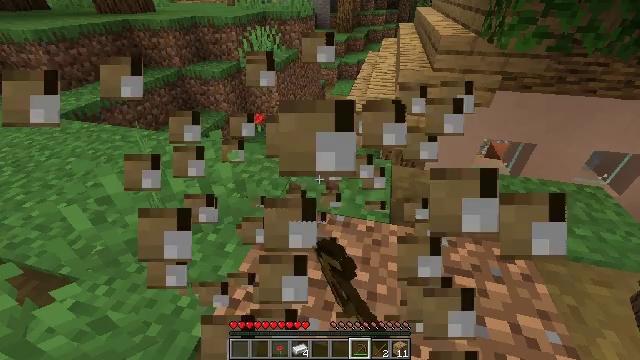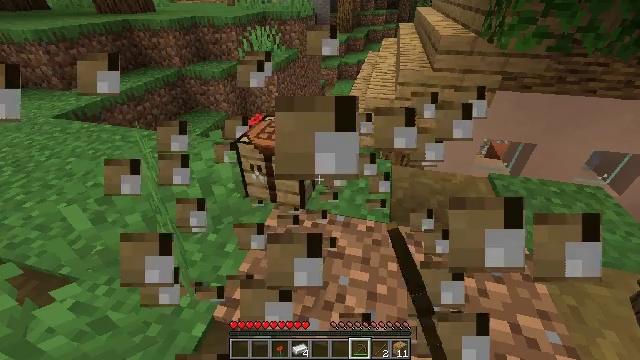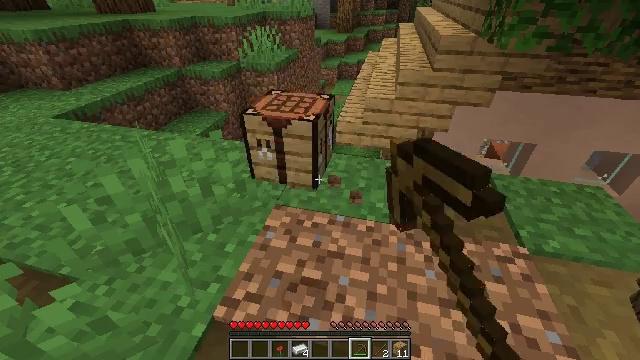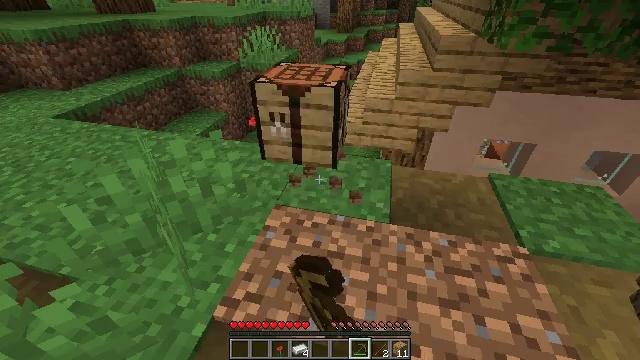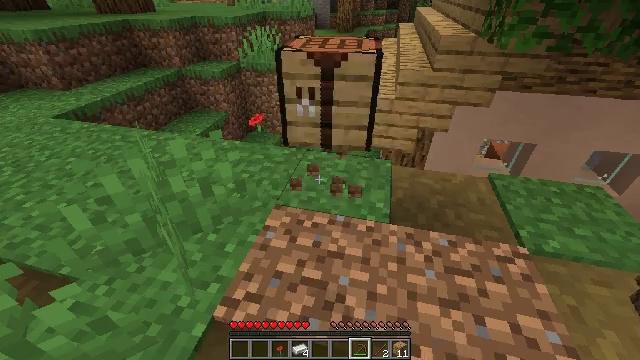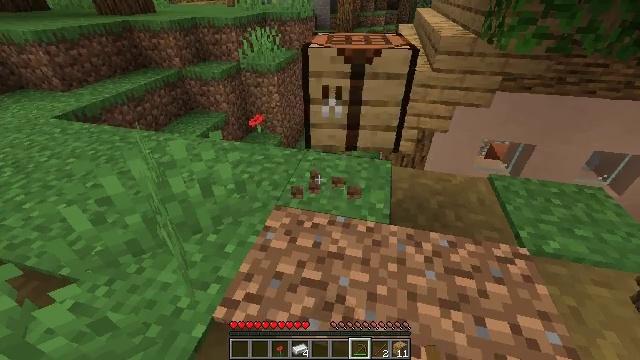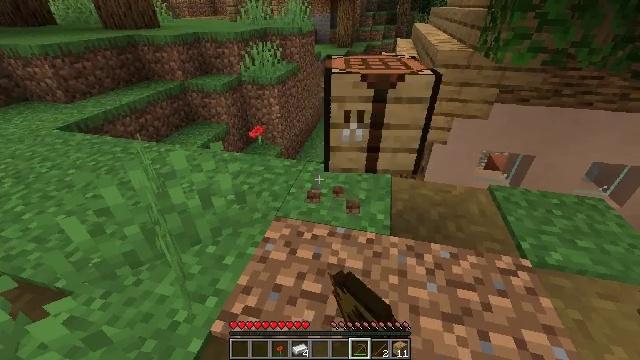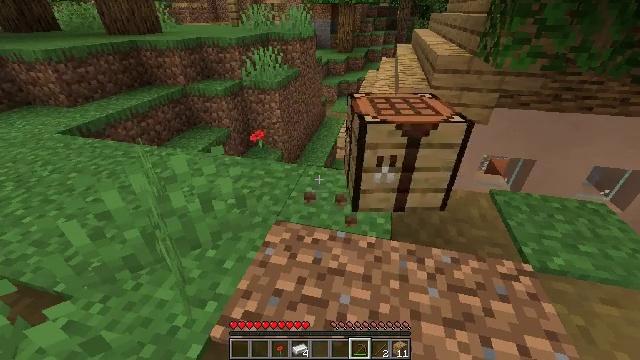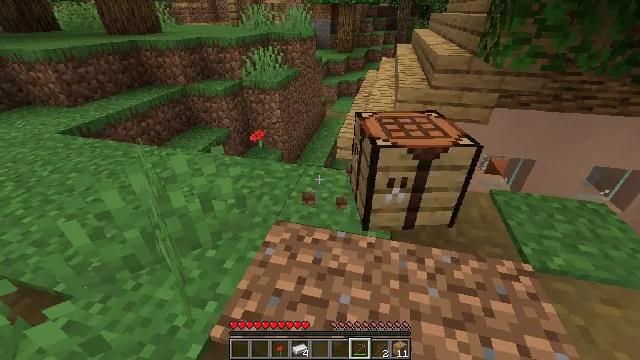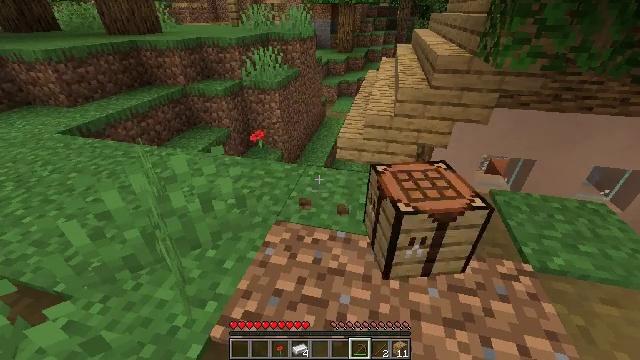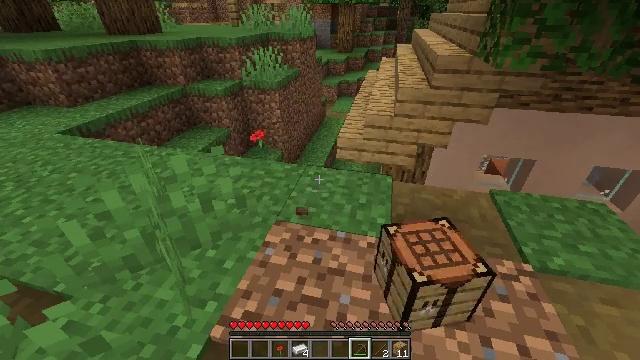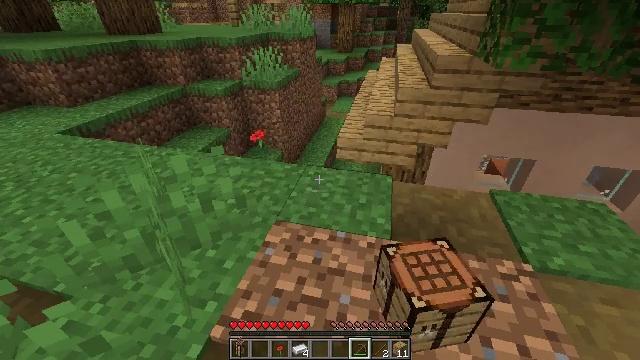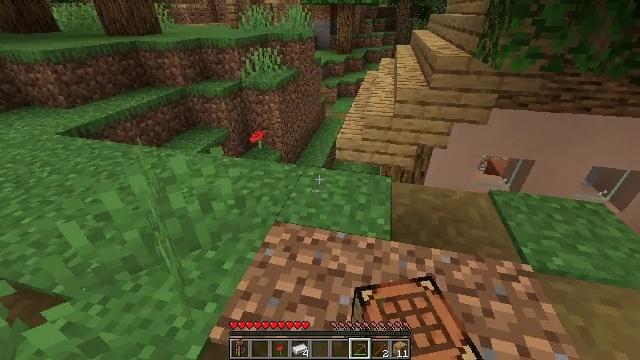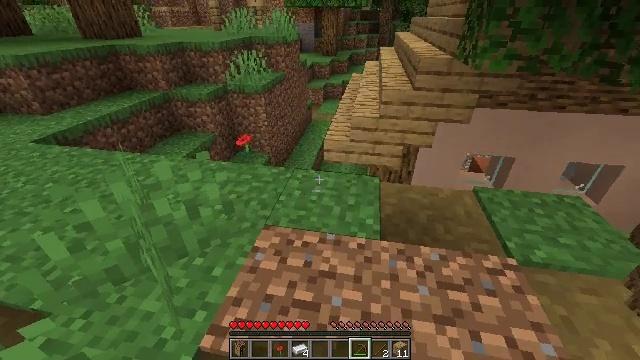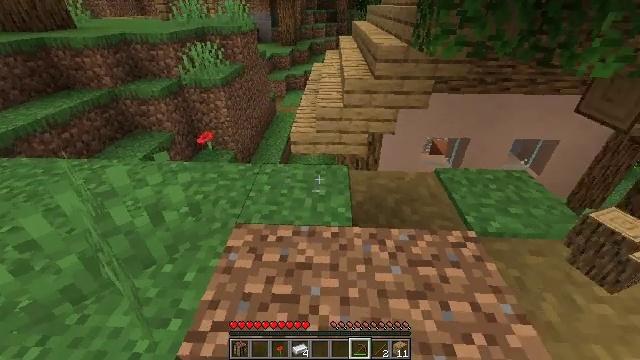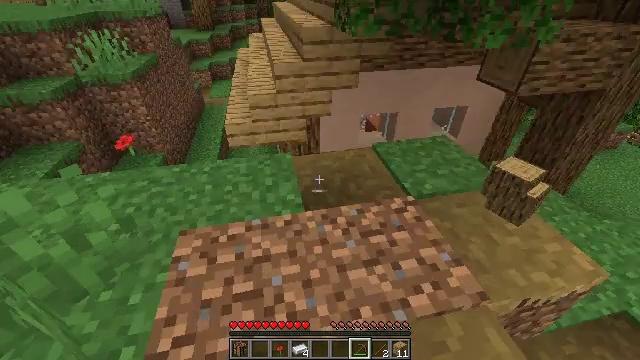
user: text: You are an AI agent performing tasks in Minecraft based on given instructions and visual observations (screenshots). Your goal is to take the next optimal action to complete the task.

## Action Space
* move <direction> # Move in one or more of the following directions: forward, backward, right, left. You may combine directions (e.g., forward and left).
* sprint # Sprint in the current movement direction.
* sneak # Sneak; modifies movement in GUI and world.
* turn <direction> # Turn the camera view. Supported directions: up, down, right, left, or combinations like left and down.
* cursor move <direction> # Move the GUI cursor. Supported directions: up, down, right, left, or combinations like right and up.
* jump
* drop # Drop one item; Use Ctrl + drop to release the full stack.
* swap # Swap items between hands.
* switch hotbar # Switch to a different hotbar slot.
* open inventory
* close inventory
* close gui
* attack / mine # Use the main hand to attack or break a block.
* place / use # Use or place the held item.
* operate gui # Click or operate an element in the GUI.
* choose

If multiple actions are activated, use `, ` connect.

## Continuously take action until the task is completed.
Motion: motion action
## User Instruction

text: Dig the grass path to transform it.
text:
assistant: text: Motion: attack / mine
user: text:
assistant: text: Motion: attack / mine
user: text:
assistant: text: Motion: attack / mine
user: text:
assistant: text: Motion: attack / mine
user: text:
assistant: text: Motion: attack / mine
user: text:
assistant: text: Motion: turn up
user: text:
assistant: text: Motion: no_op
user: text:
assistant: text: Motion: no_op
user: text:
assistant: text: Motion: no_op
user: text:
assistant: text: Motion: no_op
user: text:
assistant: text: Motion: no_op
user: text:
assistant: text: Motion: no_op
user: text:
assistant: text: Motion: turn right
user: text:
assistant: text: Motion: turn right and down
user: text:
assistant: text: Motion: turn right and down
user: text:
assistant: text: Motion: turn right and down
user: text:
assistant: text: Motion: turn right and down
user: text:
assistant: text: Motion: turn right and down
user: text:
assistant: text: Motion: no_op
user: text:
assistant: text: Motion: no_op
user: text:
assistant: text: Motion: no_op
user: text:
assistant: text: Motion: no_op
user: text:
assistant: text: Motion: no_op
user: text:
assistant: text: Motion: no_op
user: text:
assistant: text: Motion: no_op
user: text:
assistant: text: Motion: no_op
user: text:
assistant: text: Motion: no_op
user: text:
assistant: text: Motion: no_op
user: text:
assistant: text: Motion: no_op
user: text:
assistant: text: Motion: no_op